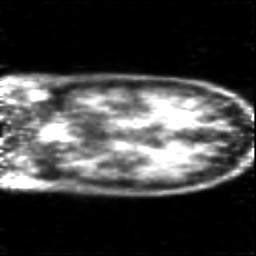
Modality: PET
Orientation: coronal
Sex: male
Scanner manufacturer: siemens